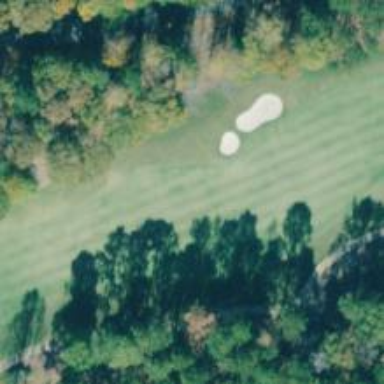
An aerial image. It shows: Golf hole.